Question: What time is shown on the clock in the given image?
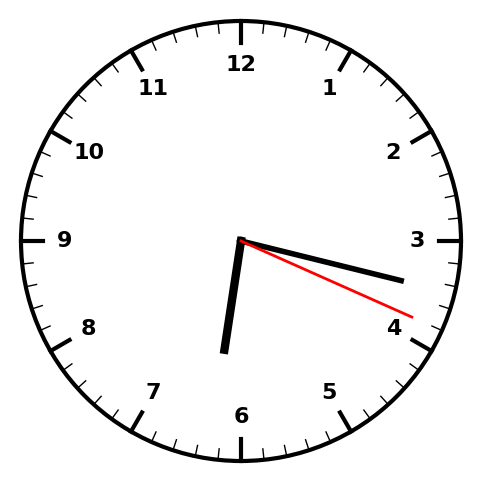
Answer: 06:17:19